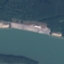
Land use / land cover: River